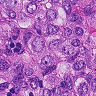
Metastatic tissue present: yes